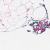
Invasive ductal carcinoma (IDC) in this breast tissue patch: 0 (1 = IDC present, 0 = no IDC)